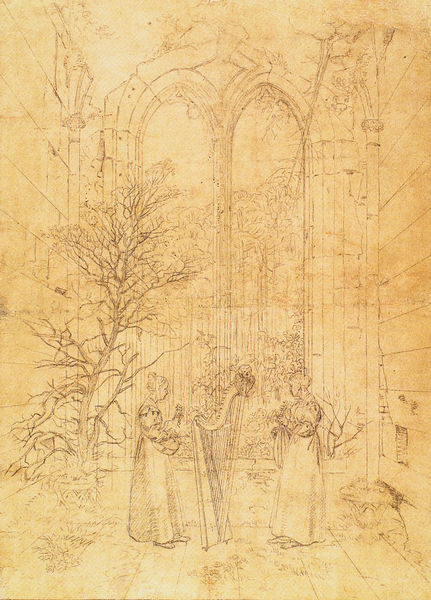
Titel: Lautespielerin und Gitarristin in einer gotischen Ruine (Entwurfszeichnung für “Allegorie der weltlichen Musik”)
Künstler: Caspar David Friedrich
Institution: Privatsammlung
Schlagwörter: baum, himmel, weiß, frauen, gelb, menschen, ocker, äste, braun, damen, fenster, frau, hell, holz, kleid, kleider, licht, orange, schwarz, skizze, säule, zeichnung, ausblick, gebäude, gras, haus, park, weg, beige, hochformat, wand, architektur, stein, steine, instrument, porträt, ast, natur, zweige, busch, büsche, kirche, boden, gold, gitarre, musik, pflanze, gotik, wald, genre, topf, papier, bogen, mauer, grafik, graphik, monochrom, musikinstrument, musizieren, transparent, bögen, ruine, zweig, stich, bleistift, entwurf, kapitell, gotisch, spitzbogen, durchsichtig, laute, harfe, sakral, masswerk, fensterbögen, fensterbogen, kirchenruine, äaste, musikerinnen, frrauen, braungelb, bogten